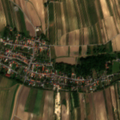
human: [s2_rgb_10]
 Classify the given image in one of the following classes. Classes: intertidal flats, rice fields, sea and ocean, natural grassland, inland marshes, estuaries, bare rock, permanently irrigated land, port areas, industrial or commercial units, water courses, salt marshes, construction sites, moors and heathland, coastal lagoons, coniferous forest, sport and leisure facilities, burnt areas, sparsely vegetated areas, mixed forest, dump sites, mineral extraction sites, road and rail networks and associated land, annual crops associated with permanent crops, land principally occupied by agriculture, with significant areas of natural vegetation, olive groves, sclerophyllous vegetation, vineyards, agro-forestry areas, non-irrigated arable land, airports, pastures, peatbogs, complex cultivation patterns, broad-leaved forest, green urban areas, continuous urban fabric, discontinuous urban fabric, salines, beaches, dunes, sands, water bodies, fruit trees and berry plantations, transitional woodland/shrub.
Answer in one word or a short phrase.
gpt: discontinuous urban fabric, non-irrigated arable land, vineyards, complex cultivation patterns